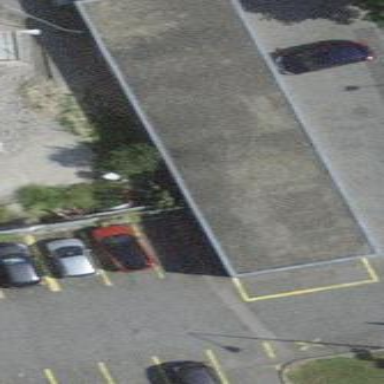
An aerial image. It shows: Garage.